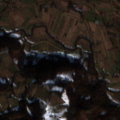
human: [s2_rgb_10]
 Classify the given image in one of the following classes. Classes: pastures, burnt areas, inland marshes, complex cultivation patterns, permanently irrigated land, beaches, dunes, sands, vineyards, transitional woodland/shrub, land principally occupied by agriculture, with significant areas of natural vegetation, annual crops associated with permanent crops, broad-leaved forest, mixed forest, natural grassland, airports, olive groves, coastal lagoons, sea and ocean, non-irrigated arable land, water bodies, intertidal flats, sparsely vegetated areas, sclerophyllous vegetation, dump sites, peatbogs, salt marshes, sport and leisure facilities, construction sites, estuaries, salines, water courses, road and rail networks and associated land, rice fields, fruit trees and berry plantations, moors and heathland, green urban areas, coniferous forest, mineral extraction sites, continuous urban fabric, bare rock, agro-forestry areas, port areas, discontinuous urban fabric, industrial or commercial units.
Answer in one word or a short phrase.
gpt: complex cultivation patterns, land principally occupied by agriculture, with significant areas of natural vegetation, broad-leaved forest